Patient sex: F
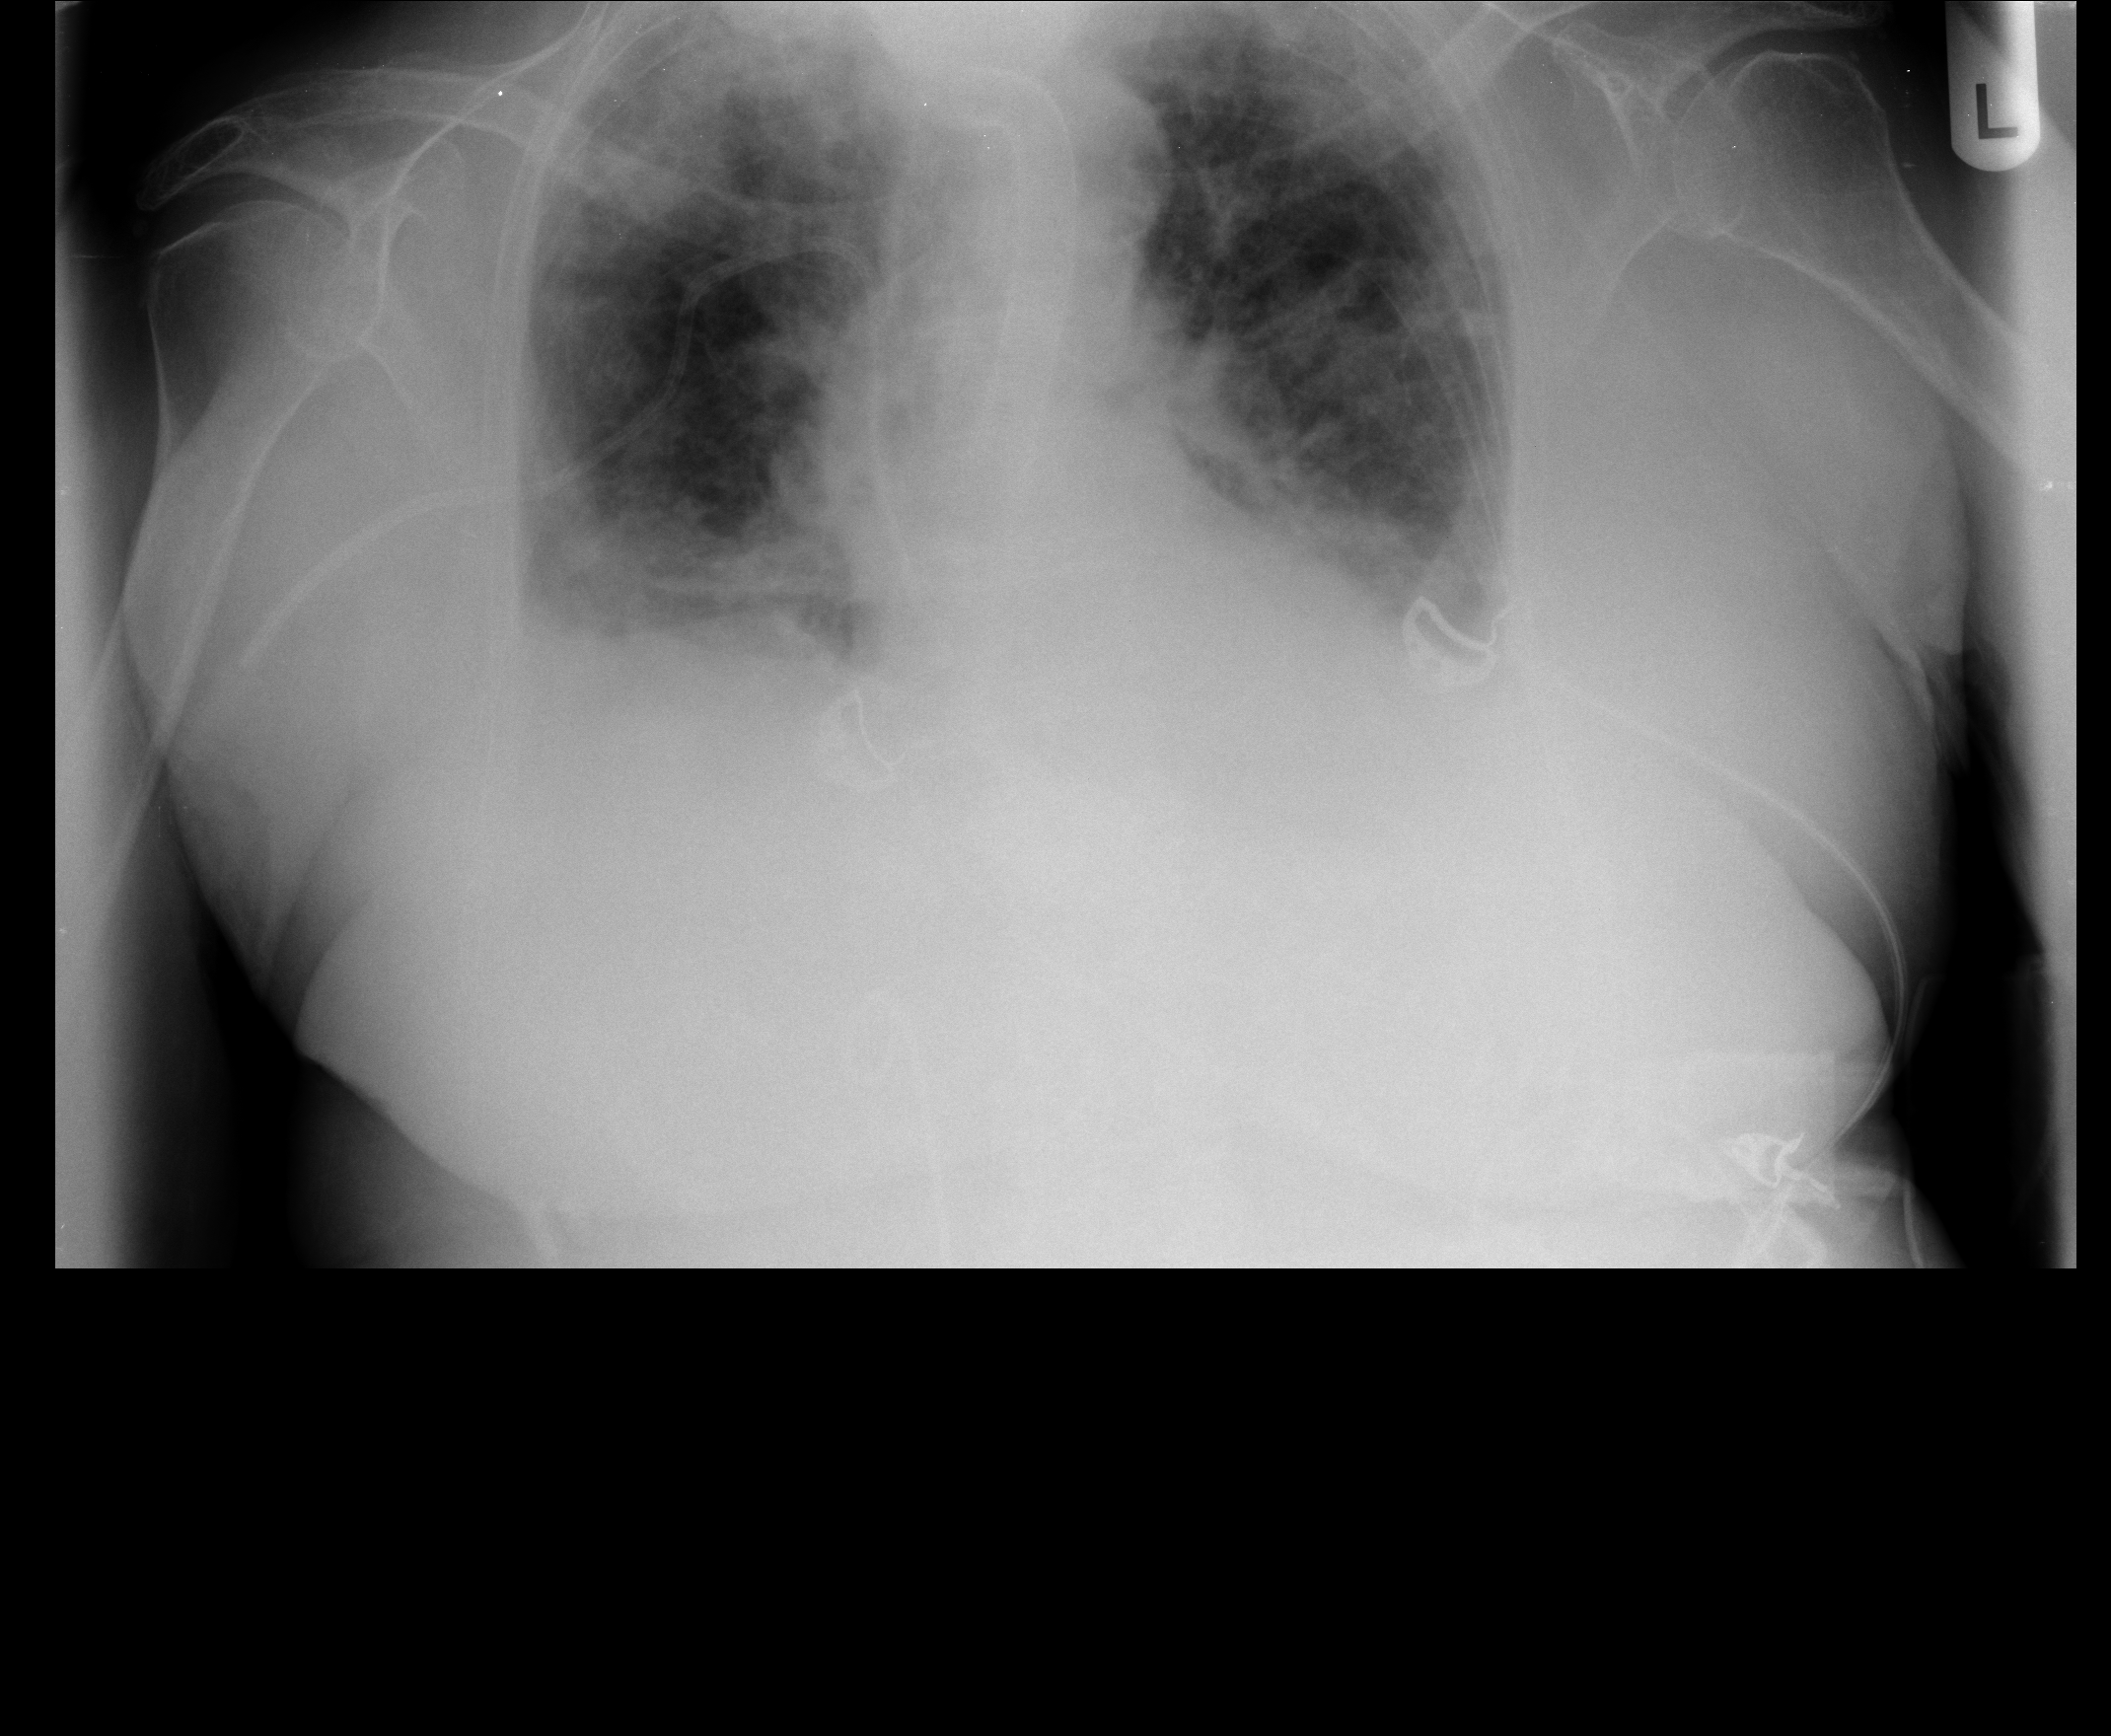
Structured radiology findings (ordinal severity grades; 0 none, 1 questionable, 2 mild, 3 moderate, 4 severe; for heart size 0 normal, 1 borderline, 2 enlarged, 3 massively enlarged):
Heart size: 0
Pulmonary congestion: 0
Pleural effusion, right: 3
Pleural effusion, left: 3
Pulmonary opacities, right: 4
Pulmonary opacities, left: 0
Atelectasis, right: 3
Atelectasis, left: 2